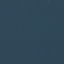
Land use / land cover: SeaLake